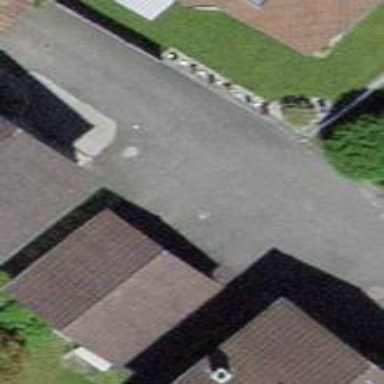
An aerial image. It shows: Garages with gabled roofs.